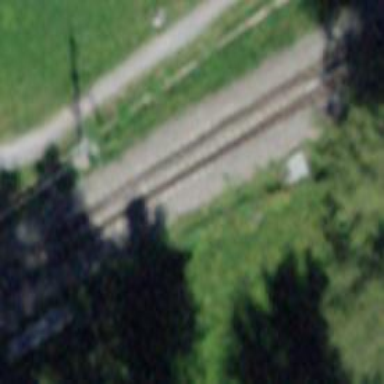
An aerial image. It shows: Narrow-gauge railway track with 1 electrified contact line.